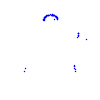
Particle: pion